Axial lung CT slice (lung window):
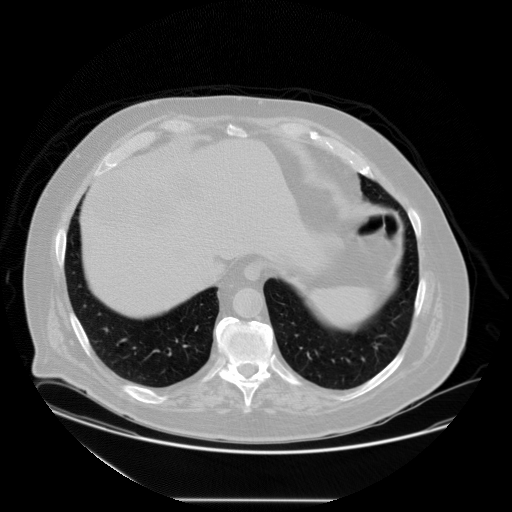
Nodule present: no